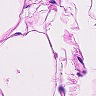
Metastatic tissue present: no